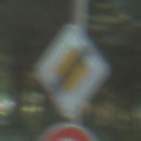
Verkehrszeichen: EndeVorfahrtsstrasse
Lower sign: Geschwindigkeit70
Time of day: MorningAfternoon
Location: Outdoor (Nature)
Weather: Clear
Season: NotSpecified
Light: Natural